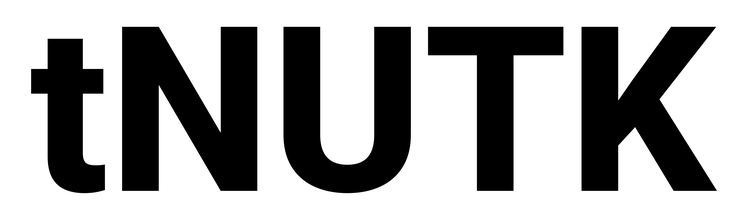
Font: Roboto_ExtraBold